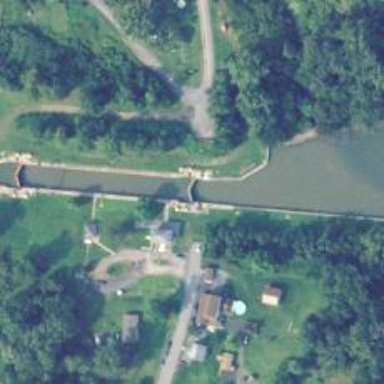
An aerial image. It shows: Lock gate on waterway.